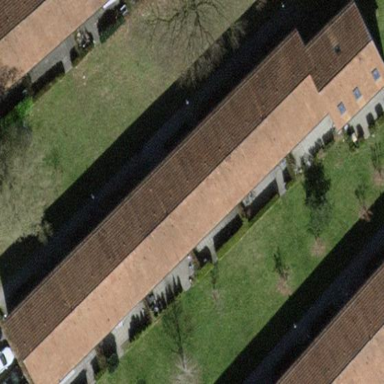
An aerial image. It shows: Terrace building.